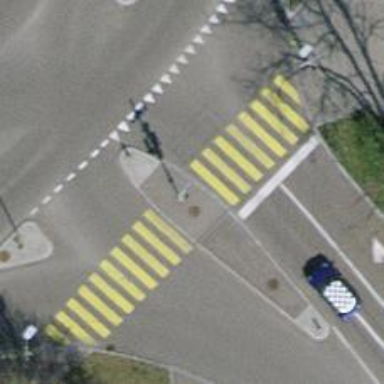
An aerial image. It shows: Asphalt cycleway with crossing.